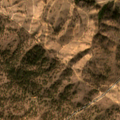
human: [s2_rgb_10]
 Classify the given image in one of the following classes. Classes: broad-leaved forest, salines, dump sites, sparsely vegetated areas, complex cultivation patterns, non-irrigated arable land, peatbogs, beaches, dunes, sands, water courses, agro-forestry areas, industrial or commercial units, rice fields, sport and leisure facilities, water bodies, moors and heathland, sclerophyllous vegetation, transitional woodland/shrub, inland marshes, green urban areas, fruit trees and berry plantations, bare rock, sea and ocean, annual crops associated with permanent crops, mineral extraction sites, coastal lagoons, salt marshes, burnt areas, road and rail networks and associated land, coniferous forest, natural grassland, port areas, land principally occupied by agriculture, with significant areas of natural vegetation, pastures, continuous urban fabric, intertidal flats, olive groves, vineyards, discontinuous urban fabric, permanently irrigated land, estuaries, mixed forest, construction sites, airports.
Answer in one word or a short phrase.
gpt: non-irrigated arable land, agro-forestry areas, transitional woodland/shrub